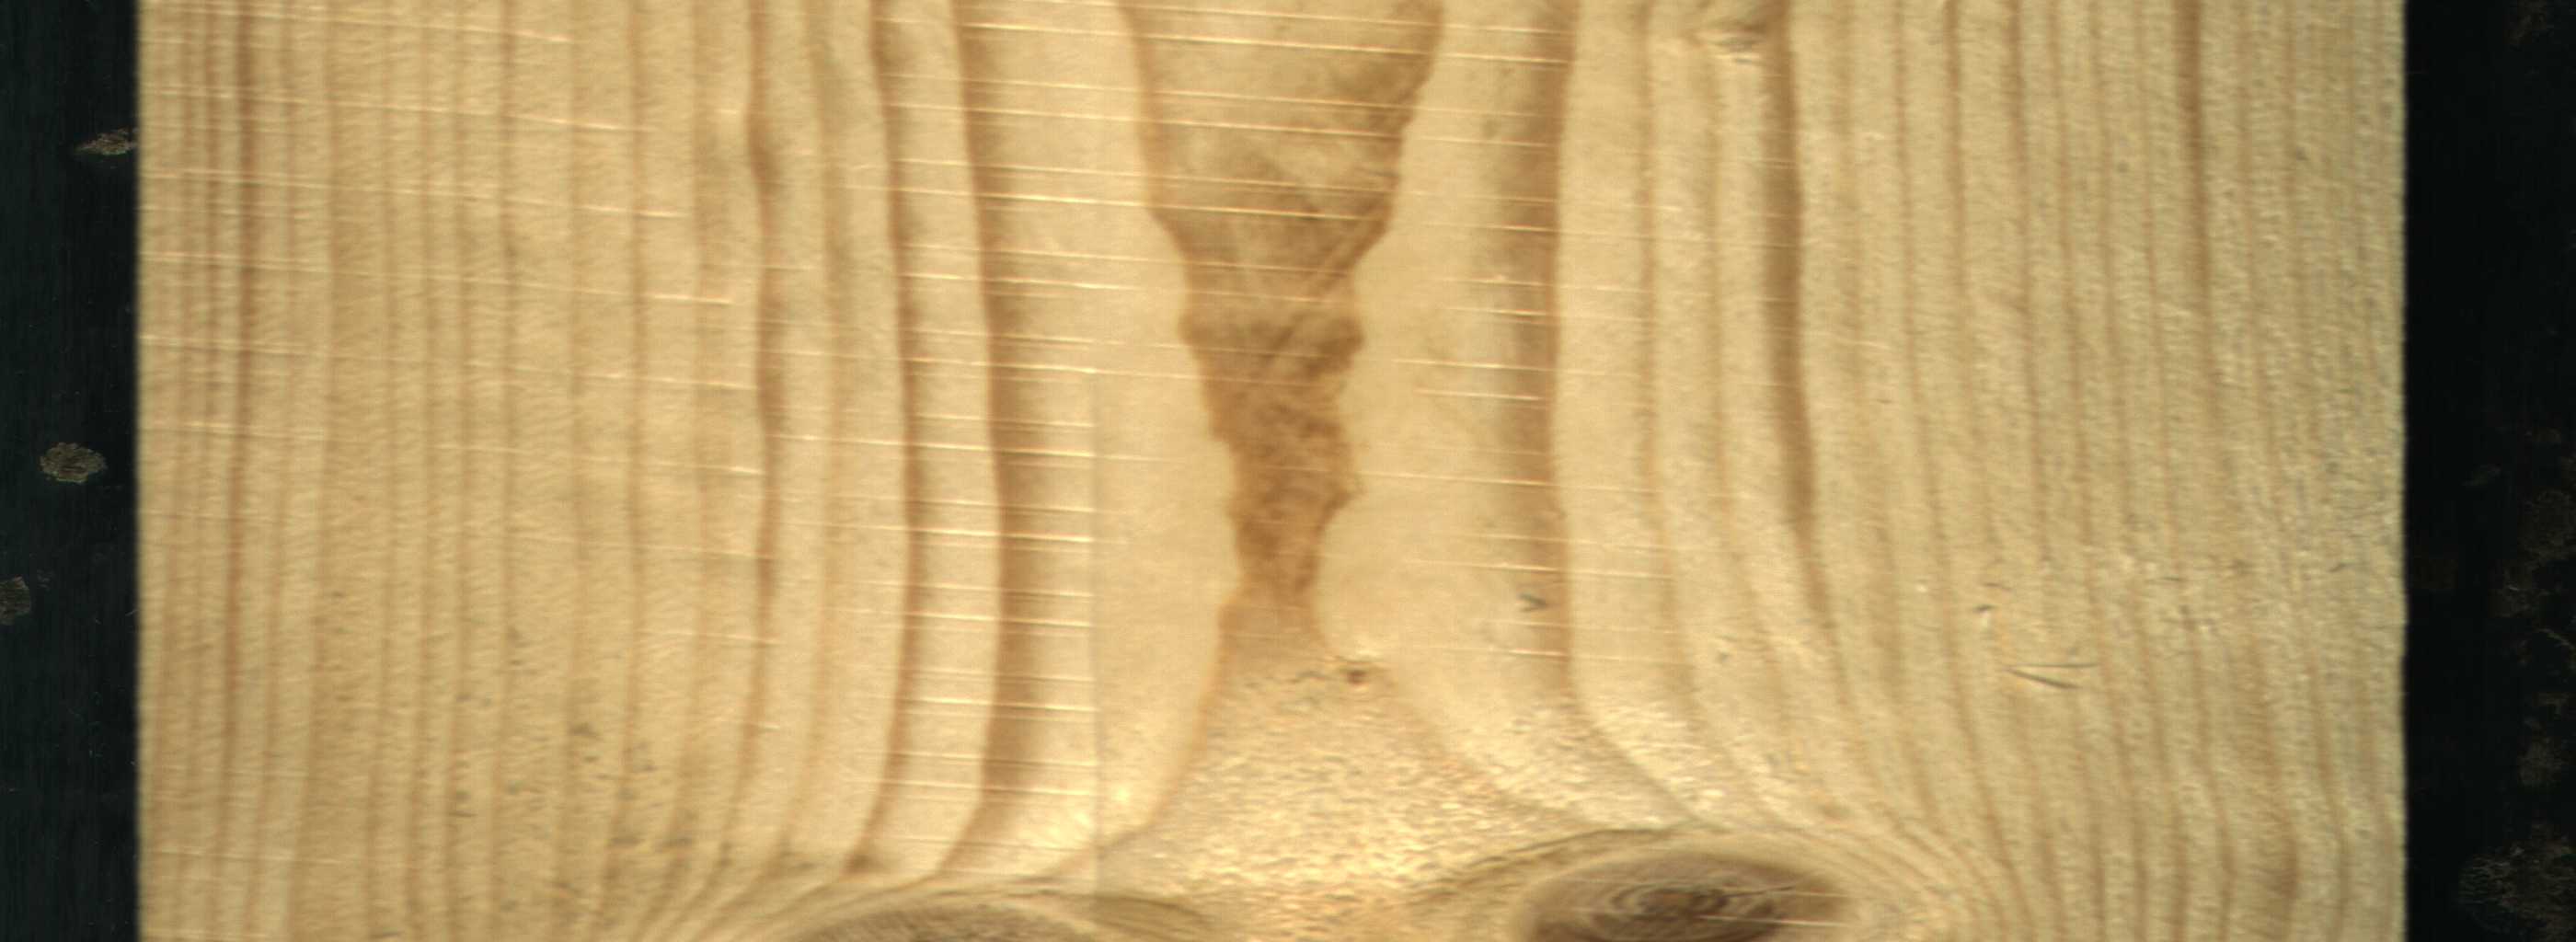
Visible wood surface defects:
Live_Knot
Live_Knot